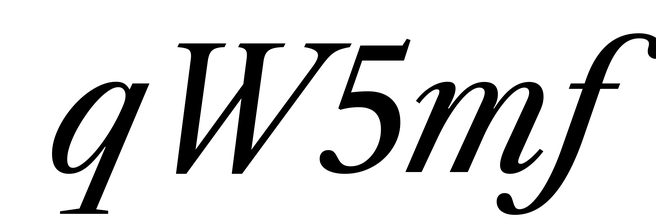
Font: LibreCaslonText-Italic_Italic